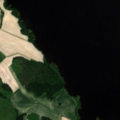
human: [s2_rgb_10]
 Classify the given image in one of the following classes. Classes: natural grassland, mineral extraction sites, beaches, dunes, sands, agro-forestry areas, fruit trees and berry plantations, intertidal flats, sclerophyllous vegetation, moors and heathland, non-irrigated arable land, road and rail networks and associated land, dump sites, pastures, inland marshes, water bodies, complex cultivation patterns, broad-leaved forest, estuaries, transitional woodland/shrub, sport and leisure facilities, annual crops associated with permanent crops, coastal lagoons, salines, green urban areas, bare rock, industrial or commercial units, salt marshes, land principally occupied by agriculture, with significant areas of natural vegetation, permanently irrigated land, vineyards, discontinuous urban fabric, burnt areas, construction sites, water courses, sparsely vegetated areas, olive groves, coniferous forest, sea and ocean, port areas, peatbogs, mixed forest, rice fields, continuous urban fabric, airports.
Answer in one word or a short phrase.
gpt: land principally occupied by agriculture, with significant areas of natural vegetation, transitional woodland/shrub, water bodies